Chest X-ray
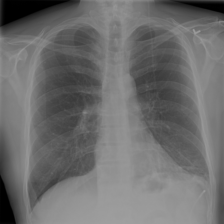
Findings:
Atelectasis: positive
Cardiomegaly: negative
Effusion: negative
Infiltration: positive
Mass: negative
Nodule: negative
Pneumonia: negative
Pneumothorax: negative
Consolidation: negative
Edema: negative
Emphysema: negative
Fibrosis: negative
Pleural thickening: negative
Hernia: negative